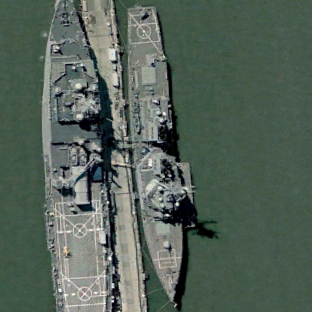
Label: destroyer